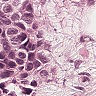
Metastatic tissue present: yes